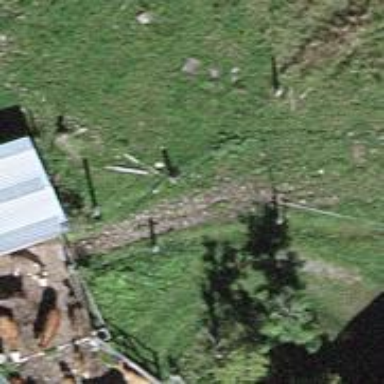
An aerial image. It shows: Farm.